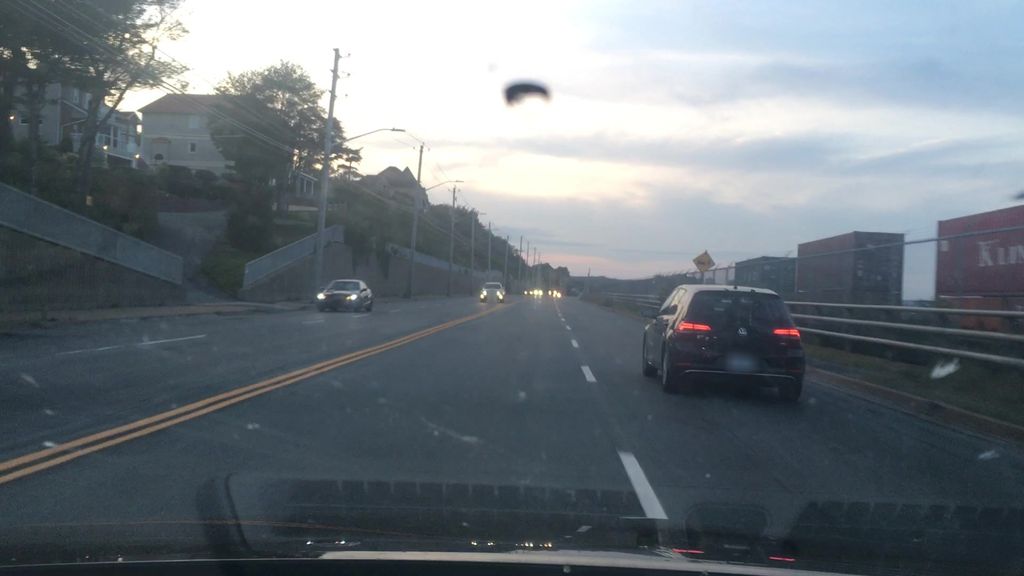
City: halifax